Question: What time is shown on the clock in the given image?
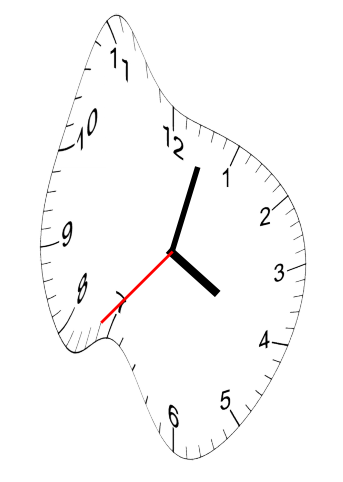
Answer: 04:02:37